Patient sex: M
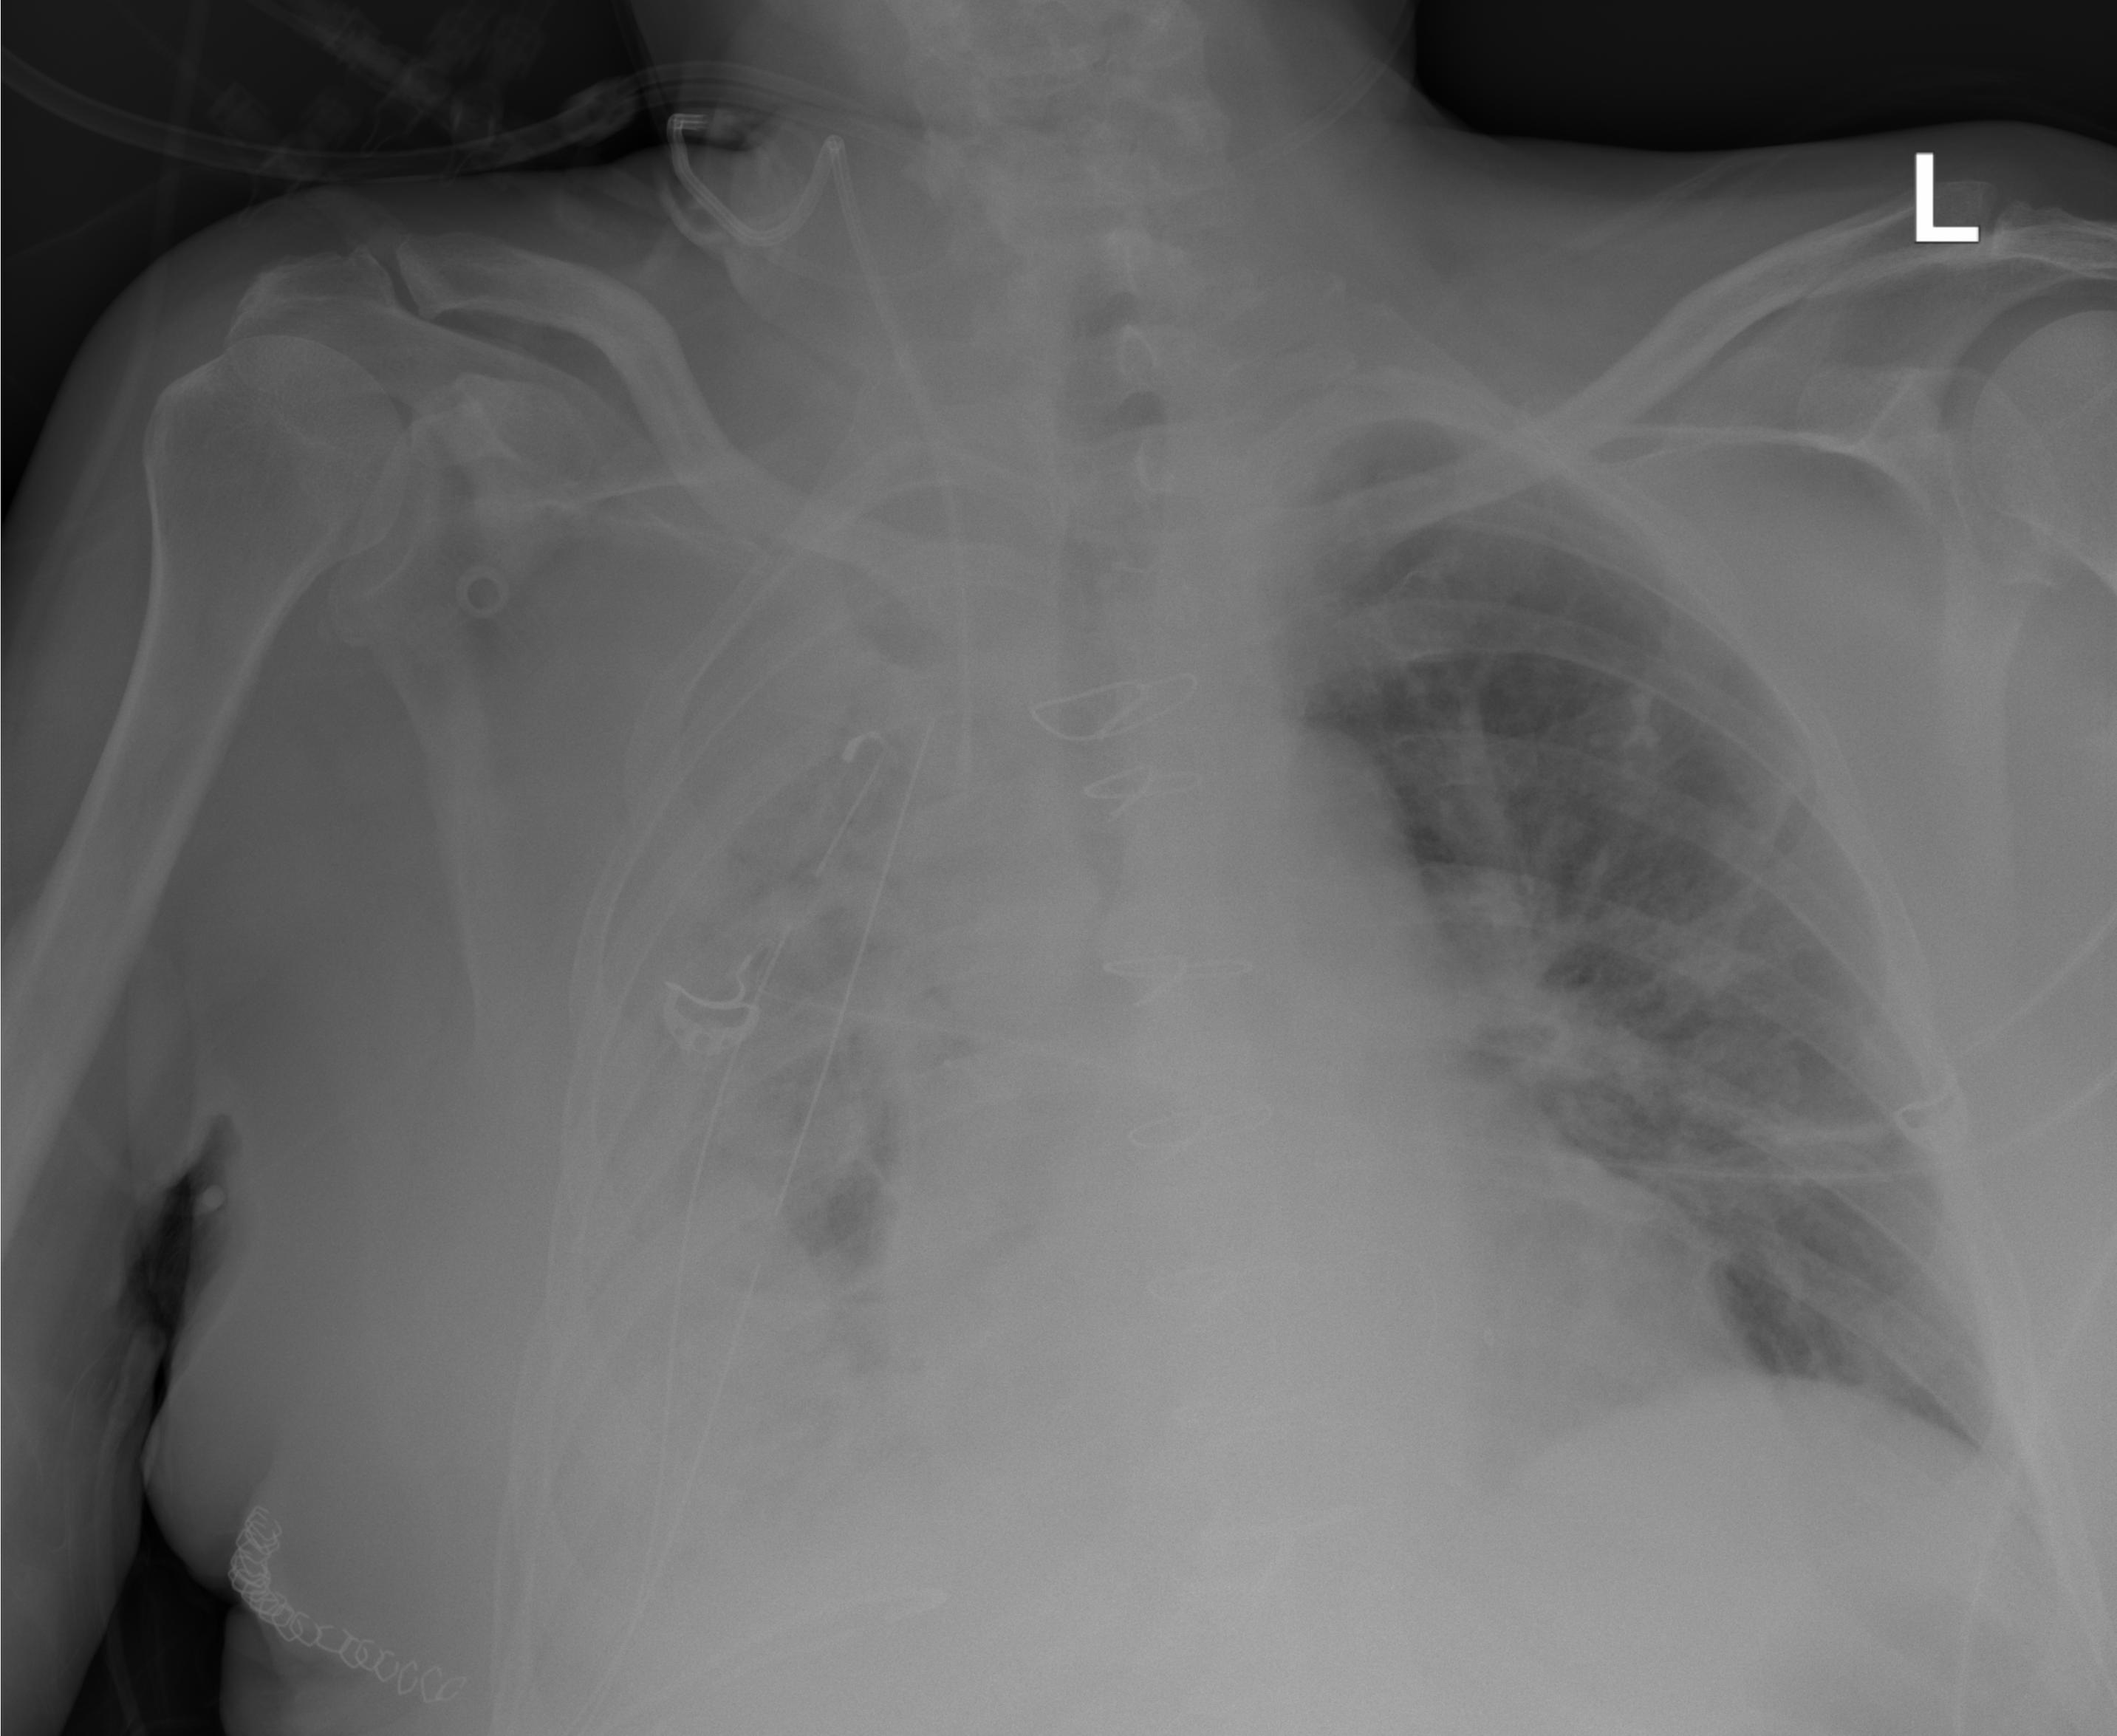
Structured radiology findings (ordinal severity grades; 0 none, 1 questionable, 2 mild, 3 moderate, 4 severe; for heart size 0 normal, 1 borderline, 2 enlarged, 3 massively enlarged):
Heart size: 2
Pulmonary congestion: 3
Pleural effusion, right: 4
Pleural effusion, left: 0
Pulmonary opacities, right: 3
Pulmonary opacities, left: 3
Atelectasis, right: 3
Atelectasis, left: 2